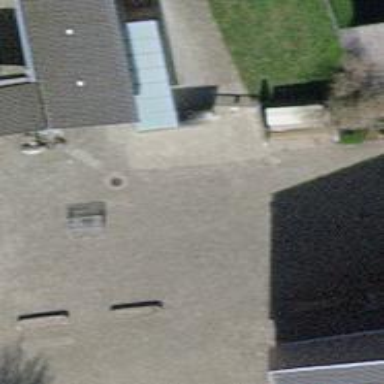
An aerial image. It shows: Cobblestone footway.